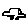
Label: car